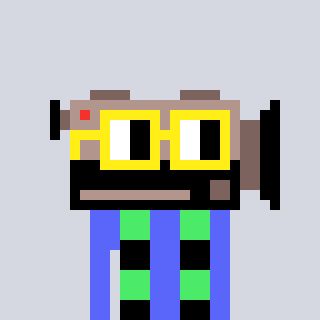
a pixel art character with square yellow glasses, a camcorder-shaped head and a purple-colored body on a cool background